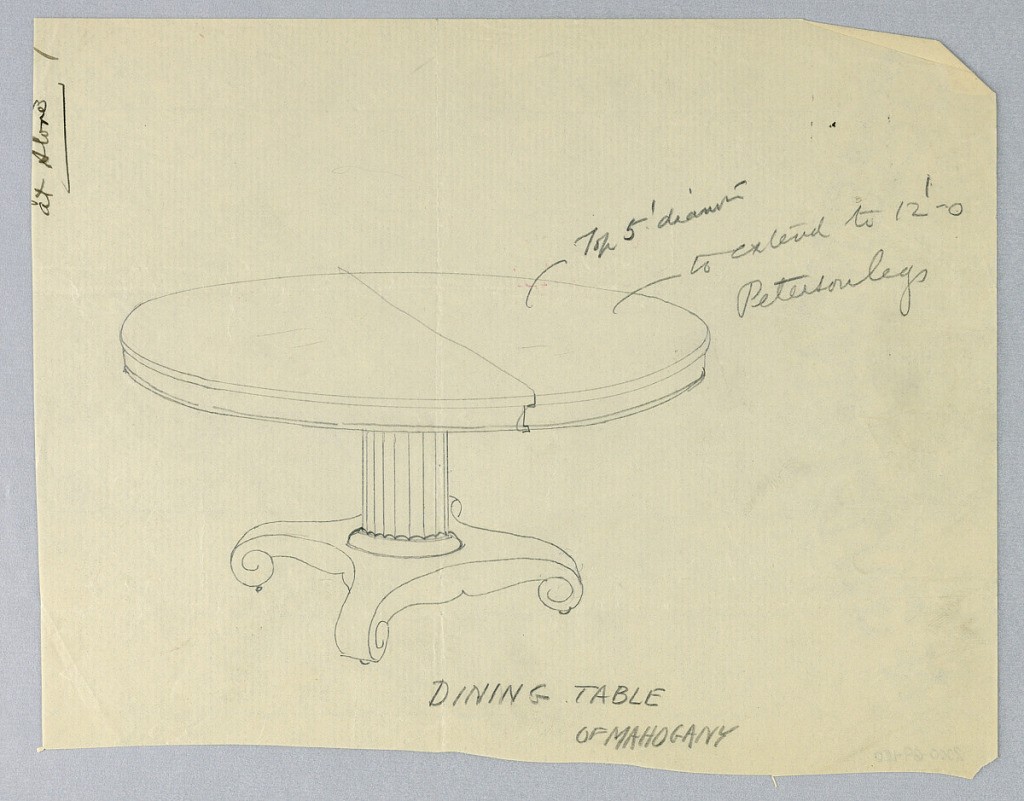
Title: Design for a Round Dining Table of Mahogany on Scroll-Like Feet
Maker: A.N. Davenport Co.
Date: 1900–05
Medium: Graphite, pen and black ink on thin cream paper
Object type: Drawing
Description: Round molded top with dividing stretcher running across center, raised on fluted columnar support, sitting atop "X"-shaped molded base terminating in scroll-like feet on casters.